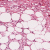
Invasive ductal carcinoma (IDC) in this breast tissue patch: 0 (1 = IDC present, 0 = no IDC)